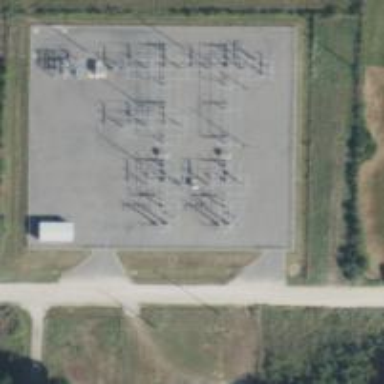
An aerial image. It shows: Switch used for power control.